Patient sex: M
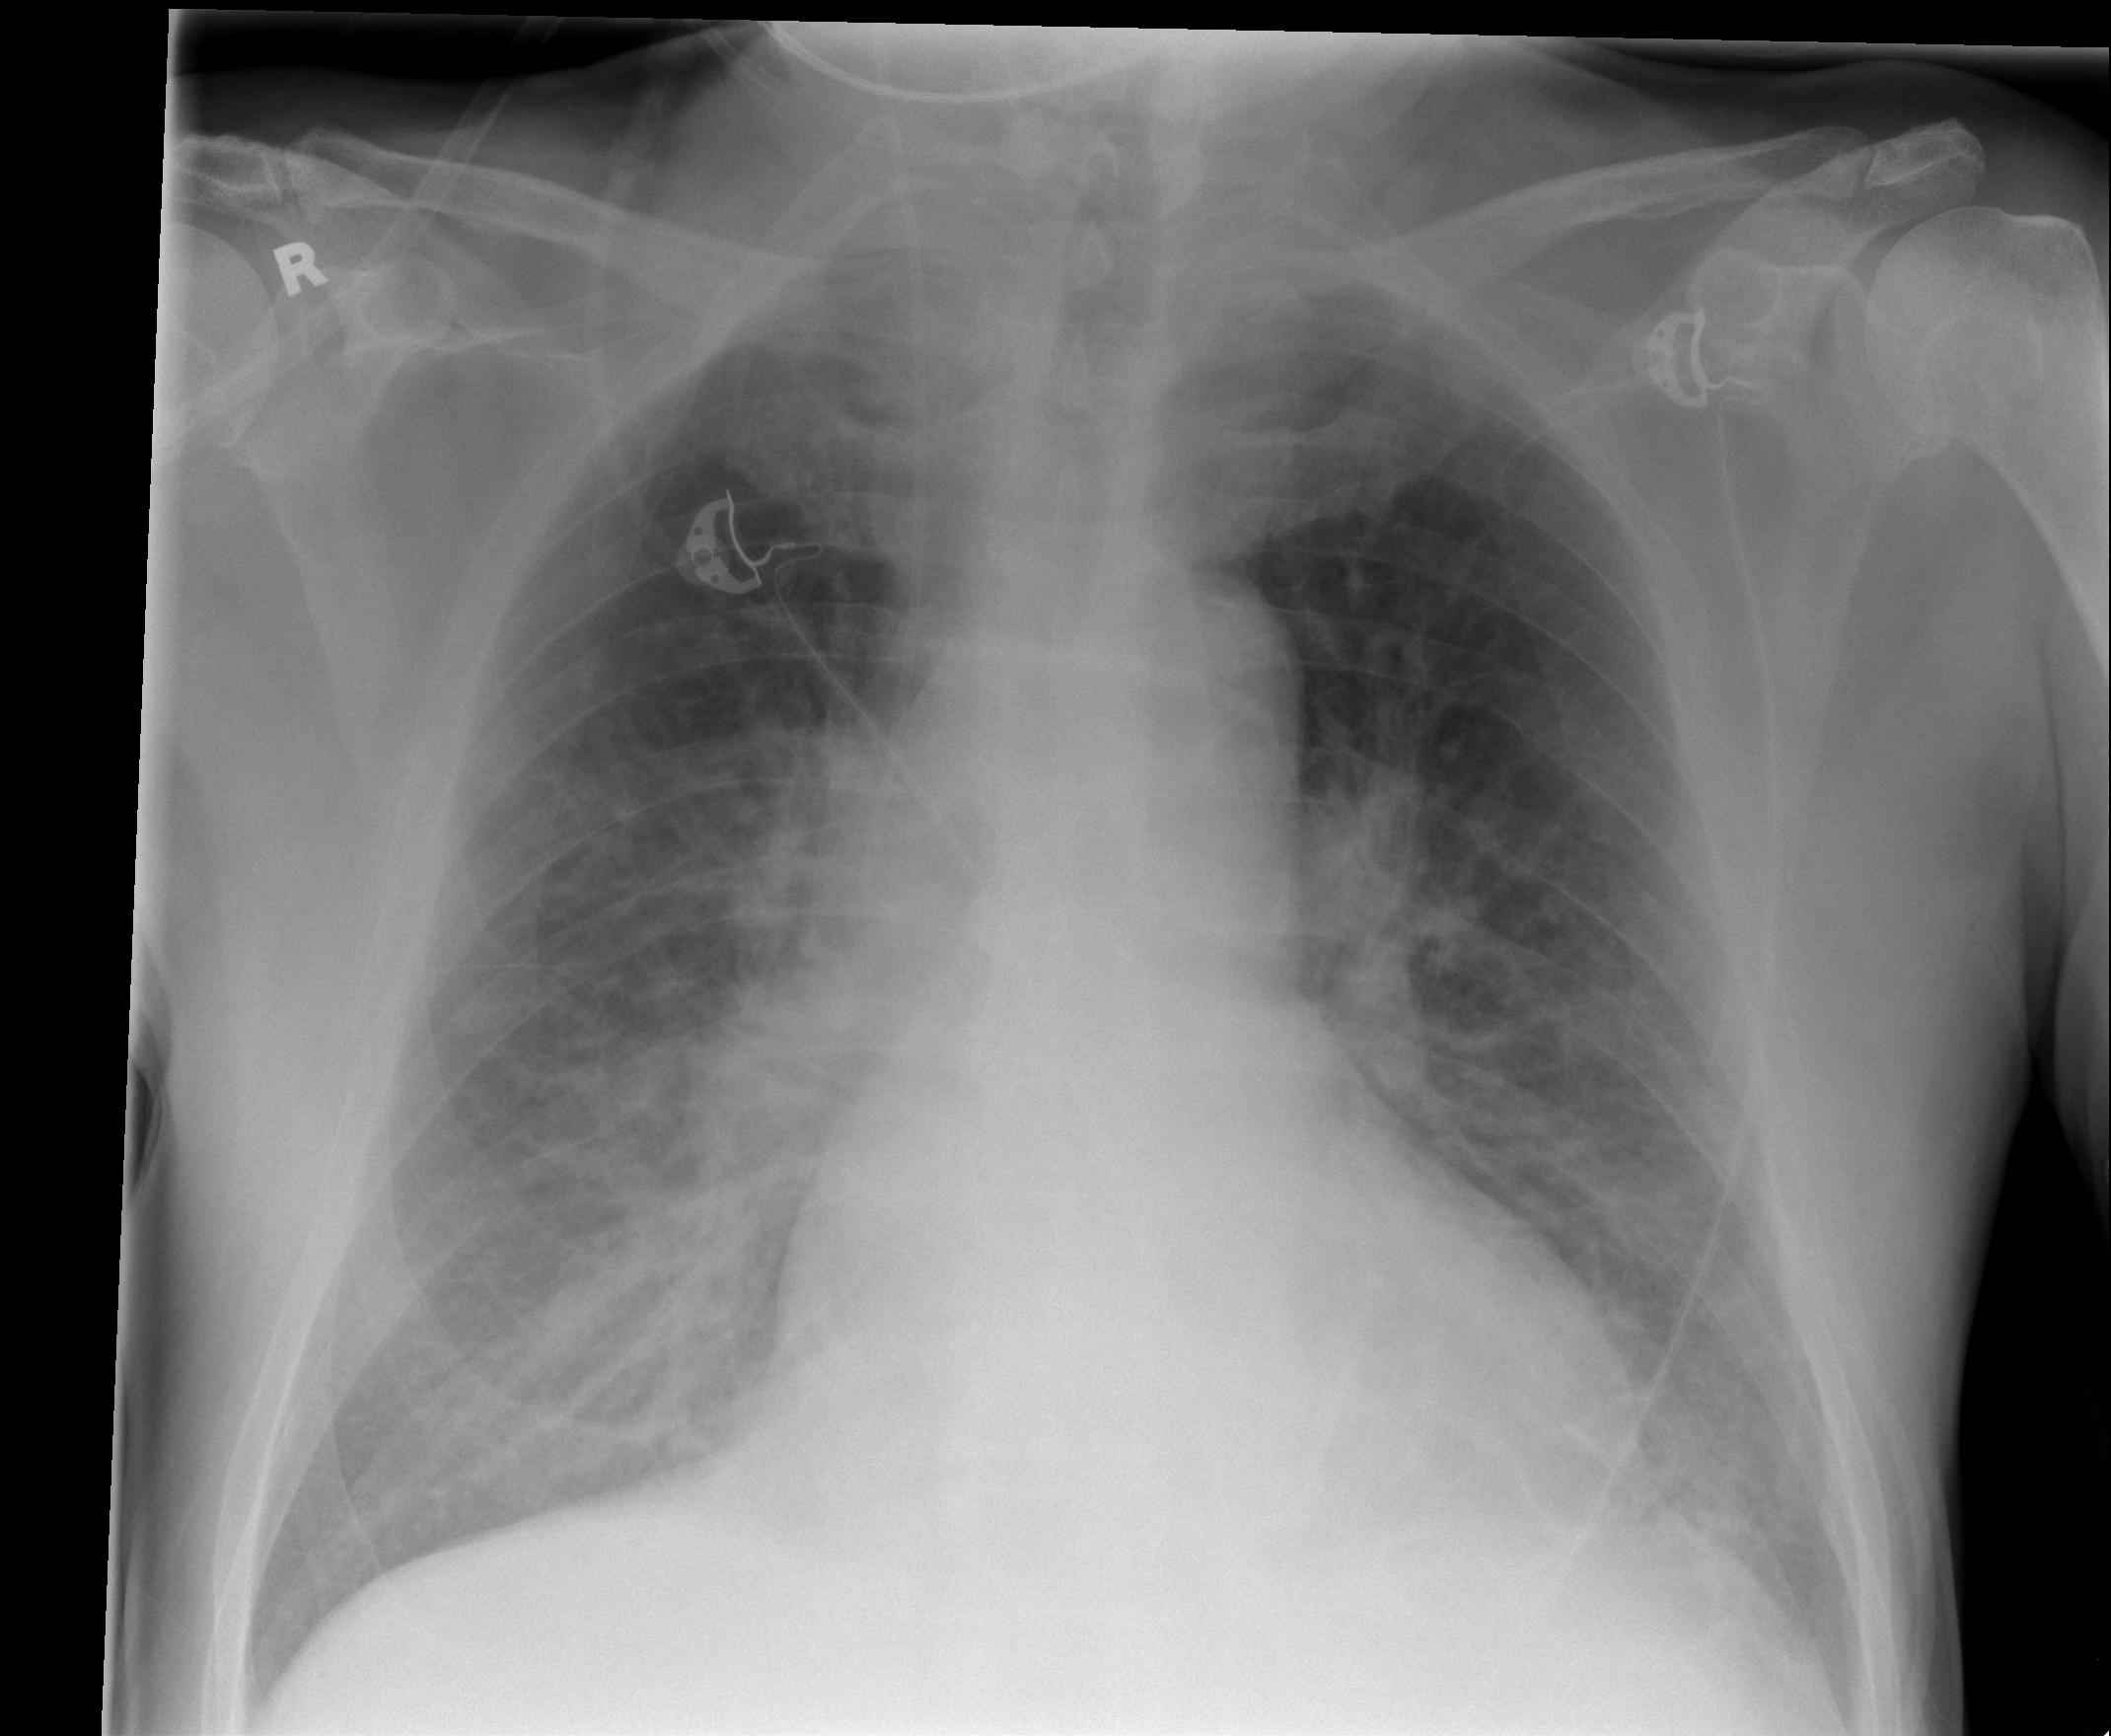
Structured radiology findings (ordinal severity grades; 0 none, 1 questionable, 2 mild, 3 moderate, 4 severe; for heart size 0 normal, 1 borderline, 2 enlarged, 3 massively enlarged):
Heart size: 1
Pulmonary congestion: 2
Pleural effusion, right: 0
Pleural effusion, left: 0
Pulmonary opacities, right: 2
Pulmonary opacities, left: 2
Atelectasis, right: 1
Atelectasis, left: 1